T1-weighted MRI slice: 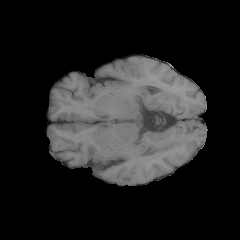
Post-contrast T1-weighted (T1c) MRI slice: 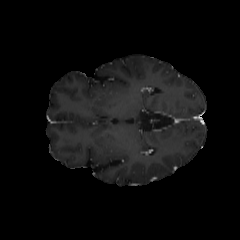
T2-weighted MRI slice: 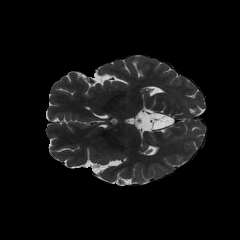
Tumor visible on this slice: no